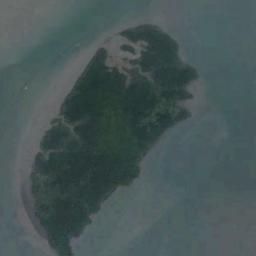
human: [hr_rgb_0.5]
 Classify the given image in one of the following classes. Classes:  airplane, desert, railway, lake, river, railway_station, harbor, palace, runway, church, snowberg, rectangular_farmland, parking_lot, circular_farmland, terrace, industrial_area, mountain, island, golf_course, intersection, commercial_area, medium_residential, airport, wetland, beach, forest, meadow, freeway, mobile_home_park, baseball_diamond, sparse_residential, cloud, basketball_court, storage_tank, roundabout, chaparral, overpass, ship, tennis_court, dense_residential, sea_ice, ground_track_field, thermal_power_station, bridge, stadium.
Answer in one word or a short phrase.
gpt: island